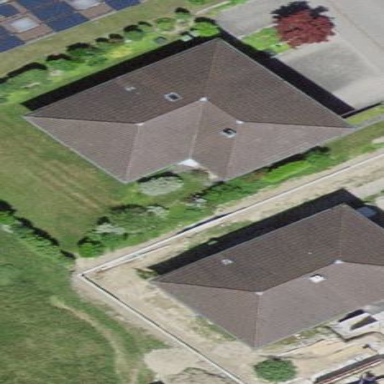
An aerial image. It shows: Detached building with hipped roof.